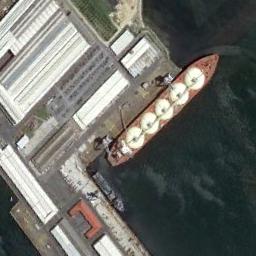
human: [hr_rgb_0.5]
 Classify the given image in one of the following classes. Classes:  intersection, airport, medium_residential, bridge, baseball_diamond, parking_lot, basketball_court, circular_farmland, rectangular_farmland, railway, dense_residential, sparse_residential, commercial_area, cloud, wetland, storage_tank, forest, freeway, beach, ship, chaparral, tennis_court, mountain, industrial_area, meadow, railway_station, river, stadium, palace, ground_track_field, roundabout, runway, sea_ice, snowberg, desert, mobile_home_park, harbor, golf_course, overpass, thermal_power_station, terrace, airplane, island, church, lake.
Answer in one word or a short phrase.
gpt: ship